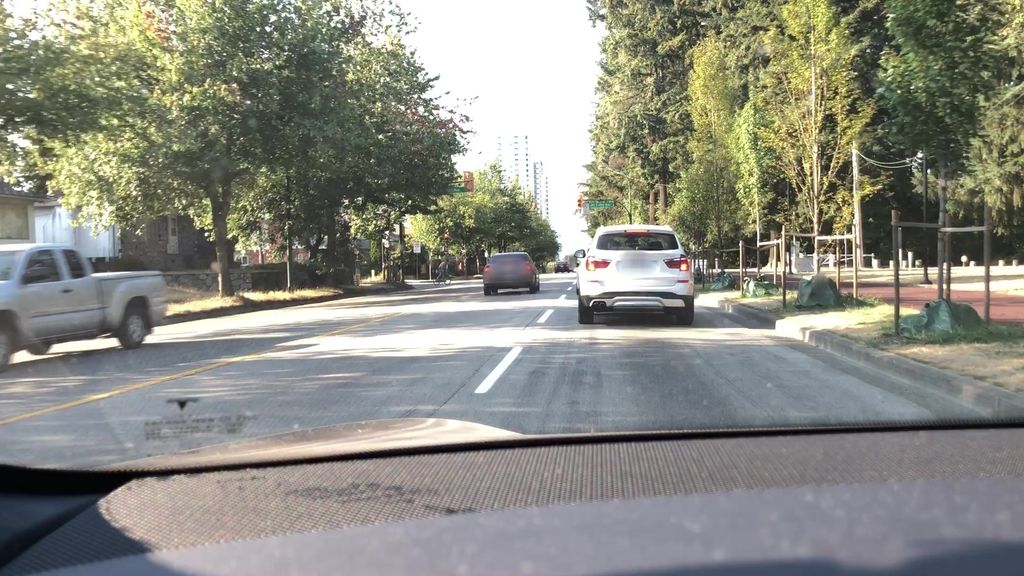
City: vancouver